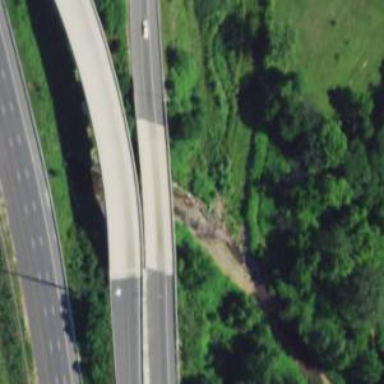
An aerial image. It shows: Bridge over motorway_link.